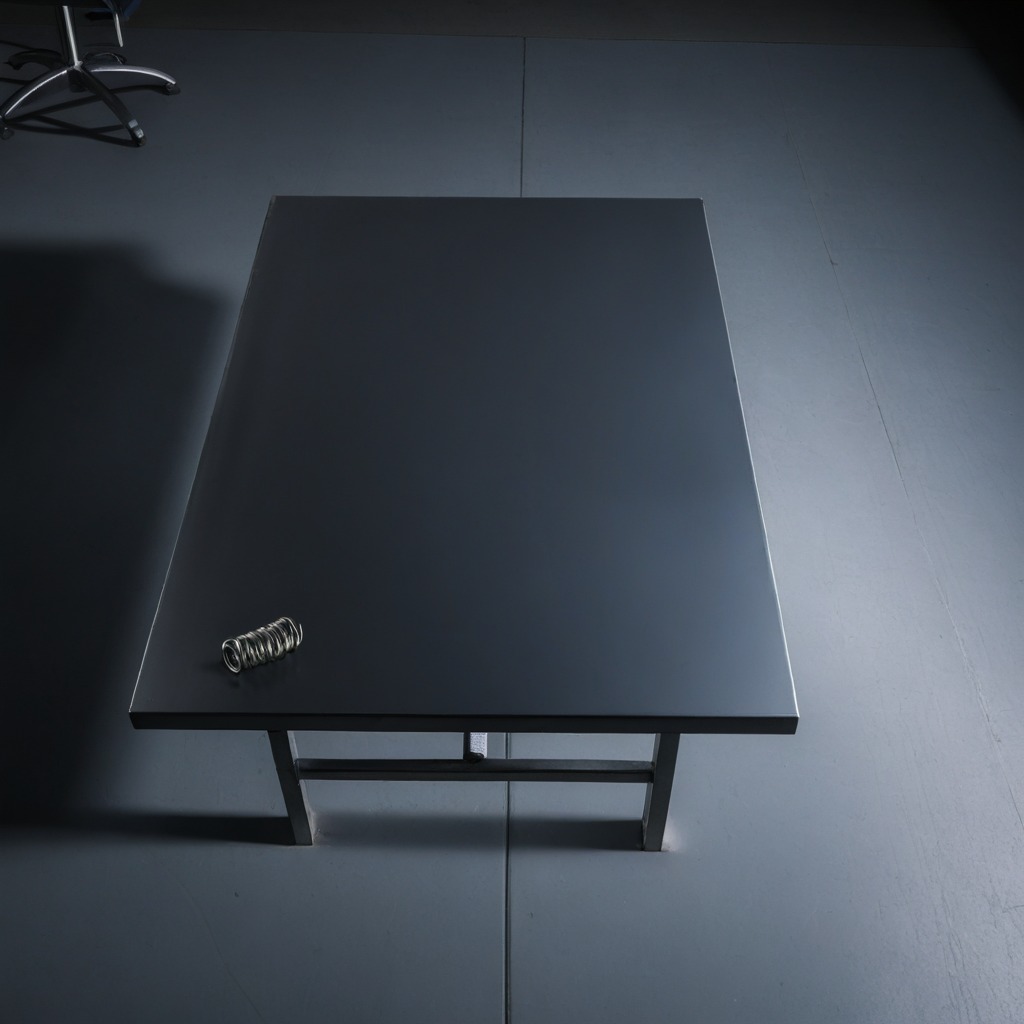
A coiled metal spring is lying on the tabletop.